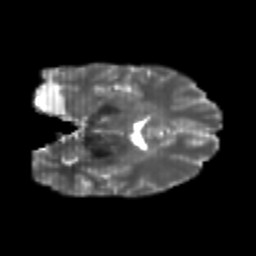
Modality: T2w
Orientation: coronal
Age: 20
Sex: female
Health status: healthy
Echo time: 0.074 s